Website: lowes
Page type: customer-info-address
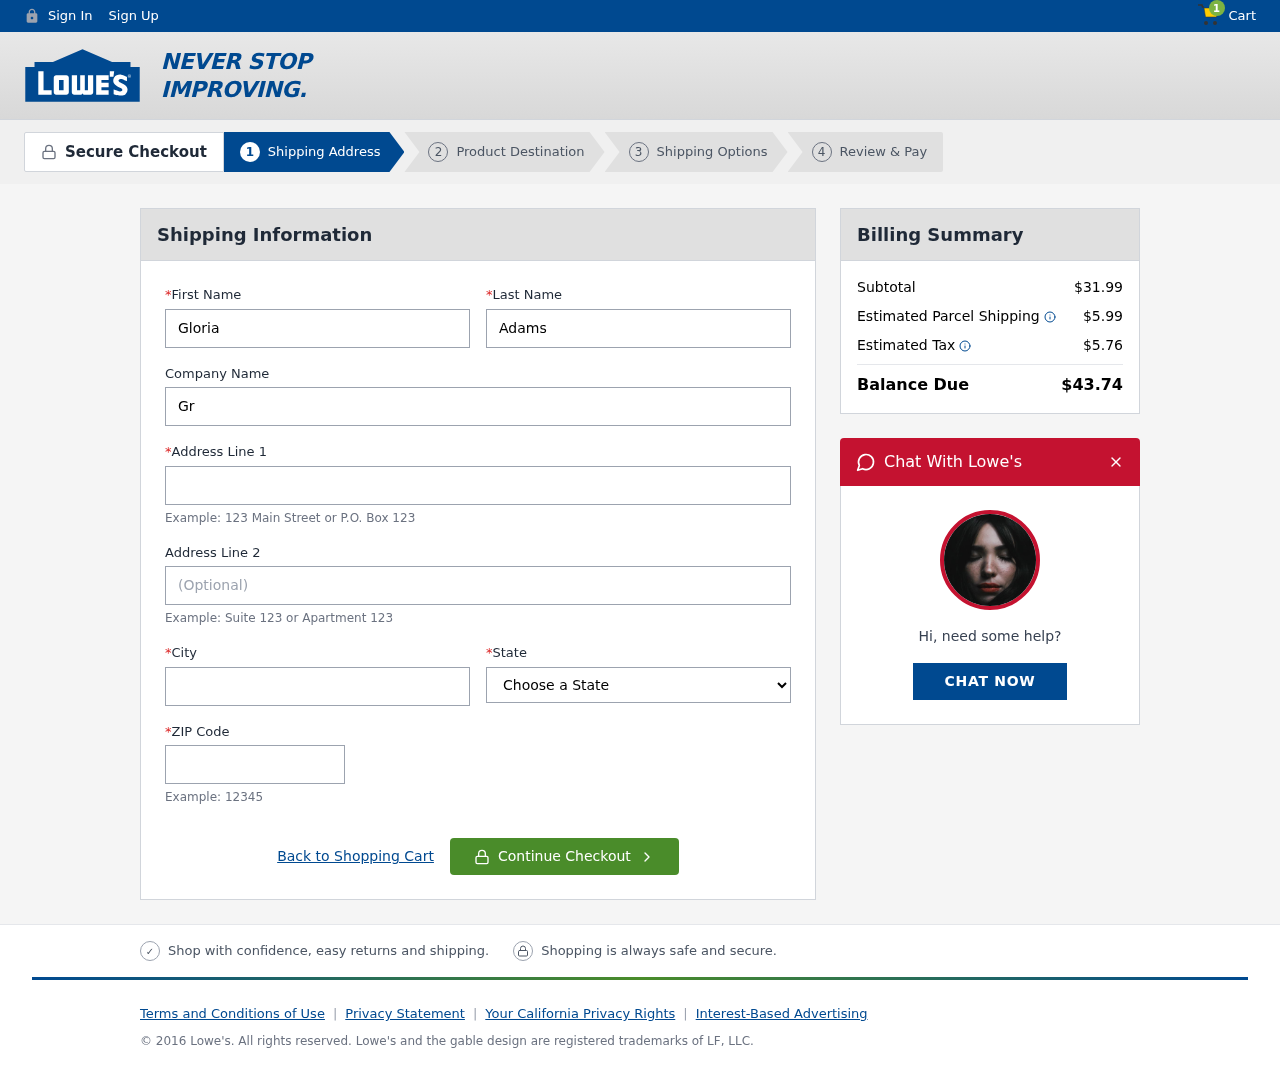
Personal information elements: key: PII_CITY
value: Watsonfort
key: PII_COMPANY
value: Greene LLC
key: PII_FIRSTNAME
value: Gloria
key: PII_LASTNAME
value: Adams
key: PII_POSTCODE
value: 73364
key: PII_STATE
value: MP
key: PII_STREET
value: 5884 Elizabeth Grove
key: PII_STREET2
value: Suite 212
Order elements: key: ORDER_NUM_ITEMS
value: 1
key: ORDER_SUBTOTAL
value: $31.99
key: ORDER_SHIPPING_COST
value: $5.99
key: ORDER_TAX
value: $5.76
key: ORDER_TOTAL
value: $43.74